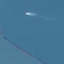
Land use / land cover: SeaLake